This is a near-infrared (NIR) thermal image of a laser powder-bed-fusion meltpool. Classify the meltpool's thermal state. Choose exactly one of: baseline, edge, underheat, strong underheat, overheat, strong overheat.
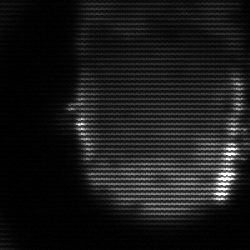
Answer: baseline